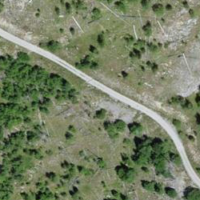
EUNIS habitat code: 43
Species observed at this site:
Platanthera bifolia
Satyrus ferula
Turdus viscivorus
Falco tinnunculus